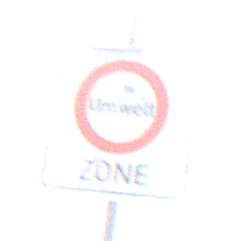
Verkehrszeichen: BeginnUmweltzone
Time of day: MorningAfternoon
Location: Outdoor (Suburban)
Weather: PartlyCloudy
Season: NotSpecified
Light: Natural